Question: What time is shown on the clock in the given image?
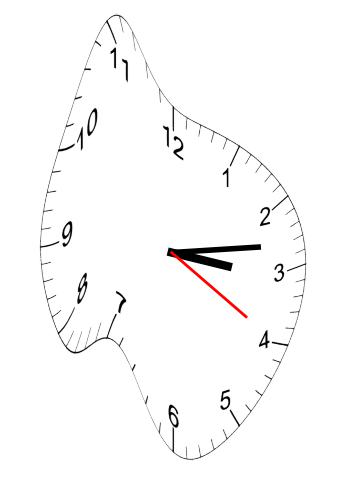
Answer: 03:13:20